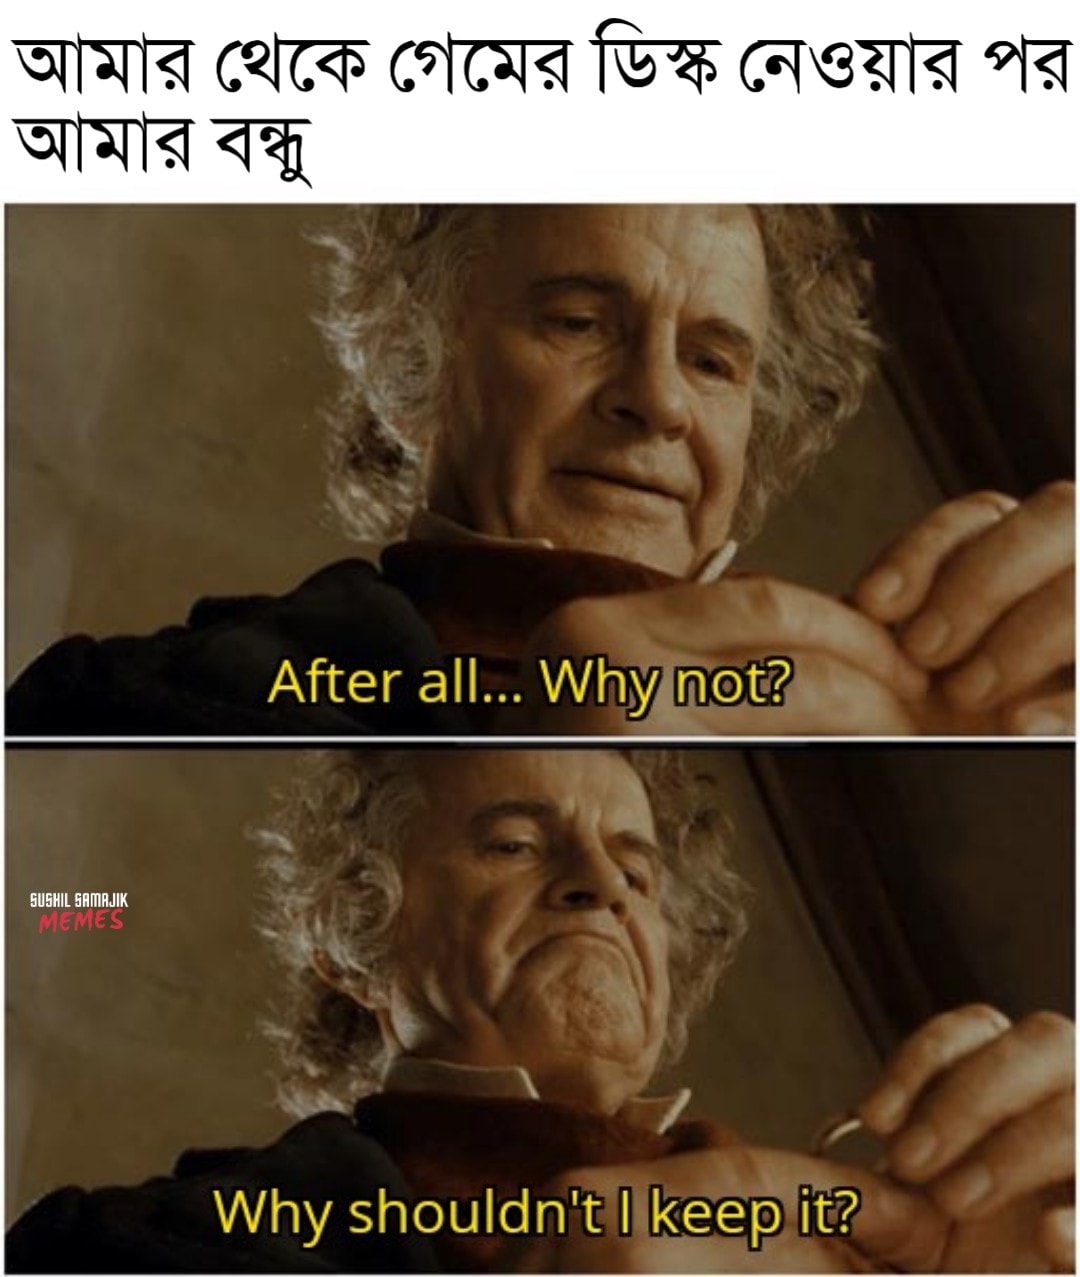
Caption: আমার থেকে গেমের ডিস্ক নেওয়ার পর আমার বন্ধু      After all.... why not?    Why shouldn't I keep it ?
Label: non-hate